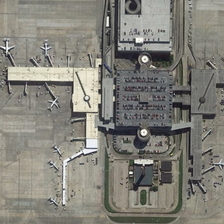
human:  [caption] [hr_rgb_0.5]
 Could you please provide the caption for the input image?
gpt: many of the planes were docked on the wide .

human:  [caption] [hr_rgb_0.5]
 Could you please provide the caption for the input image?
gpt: eight planes are parked around a building with parking lots .

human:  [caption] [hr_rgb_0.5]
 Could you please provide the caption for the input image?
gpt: eight planes are parked around a building with parking lots .

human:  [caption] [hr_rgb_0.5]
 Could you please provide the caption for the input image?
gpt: a large number of cars parked near the airport plains .

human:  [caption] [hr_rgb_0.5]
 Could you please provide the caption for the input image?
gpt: a large number of cars parked near the airport plains .